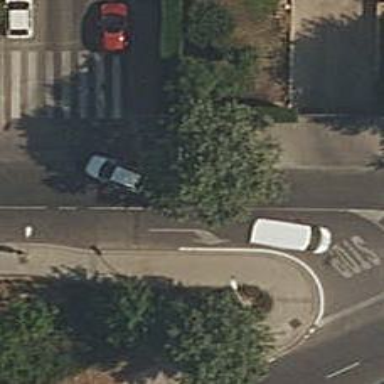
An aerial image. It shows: Public transport stop position.